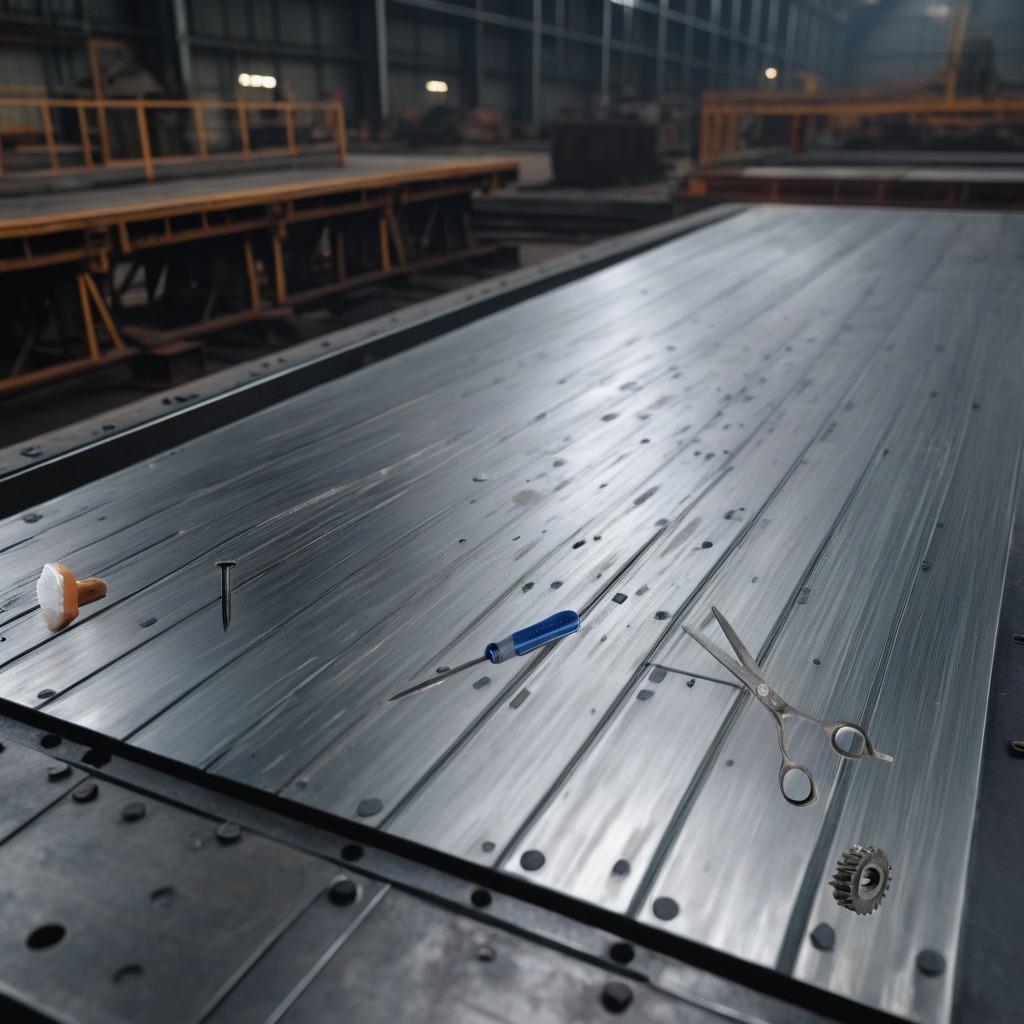
A gear with teeth, a metal screw, an iron nail, a screwdriver, and a pair of scissors are lying on the cold steel table in a mining workshop.